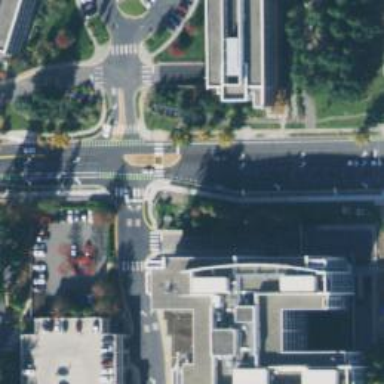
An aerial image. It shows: Marked footway crossing with zebra pattern. The crossing includes island.